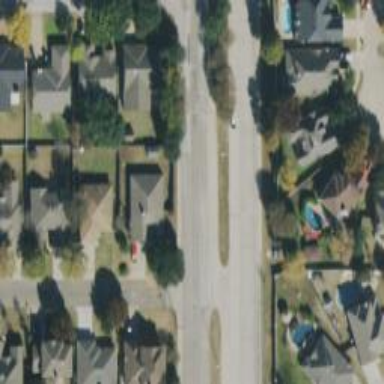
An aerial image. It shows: Secondary road.